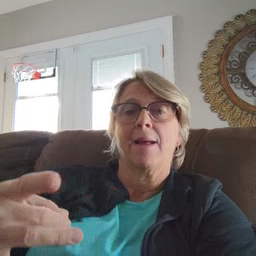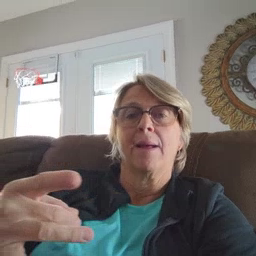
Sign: like